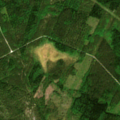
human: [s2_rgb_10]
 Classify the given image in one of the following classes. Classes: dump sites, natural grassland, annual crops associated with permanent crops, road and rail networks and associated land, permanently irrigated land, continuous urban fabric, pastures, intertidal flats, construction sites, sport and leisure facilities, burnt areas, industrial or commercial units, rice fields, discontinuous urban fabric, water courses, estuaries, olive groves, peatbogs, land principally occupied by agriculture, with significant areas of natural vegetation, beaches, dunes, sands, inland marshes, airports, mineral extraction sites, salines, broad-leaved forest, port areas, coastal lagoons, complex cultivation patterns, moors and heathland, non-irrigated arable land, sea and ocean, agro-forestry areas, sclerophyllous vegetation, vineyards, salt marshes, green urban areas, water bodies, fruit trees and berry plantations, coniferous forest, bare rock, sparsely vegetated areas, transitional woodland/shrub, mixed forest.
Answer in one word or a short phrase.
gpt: coniferous forest, mixed forest, transitional woodland/shrub